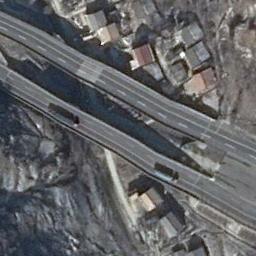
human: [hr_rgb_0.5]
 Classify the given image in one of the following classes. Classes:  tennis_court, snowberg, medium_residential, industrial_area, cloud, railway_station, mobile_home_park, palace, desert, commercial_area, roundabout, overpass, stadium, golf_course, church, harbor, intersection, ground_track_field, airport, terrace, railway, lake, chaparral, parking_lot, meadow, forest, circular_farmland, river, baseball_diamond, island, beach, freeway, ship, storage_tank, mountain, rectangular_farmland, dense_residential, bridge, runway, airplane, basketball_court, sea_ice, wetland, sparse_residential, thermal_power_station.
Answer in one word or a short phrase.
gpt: freeway